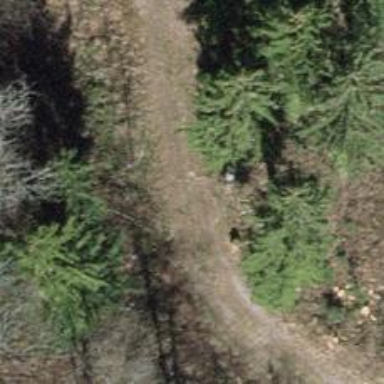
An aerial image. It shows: Path with grade3 track type.